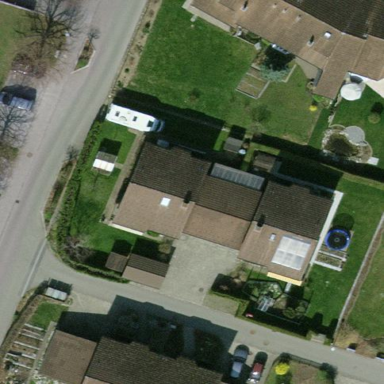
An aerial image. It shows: Semidetached house.